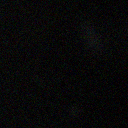
Screen state: off